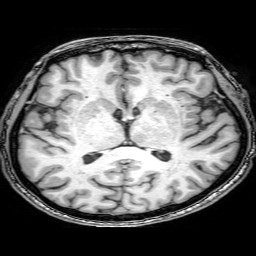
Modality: T1w
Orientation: coronal
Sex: male
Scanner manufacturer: philips
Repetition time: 0.008147 s
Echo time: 0.00375 s